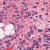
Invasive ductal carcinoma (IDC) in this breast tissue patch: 1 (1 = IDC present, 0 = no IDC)